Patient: sex F, age 31
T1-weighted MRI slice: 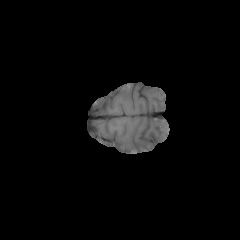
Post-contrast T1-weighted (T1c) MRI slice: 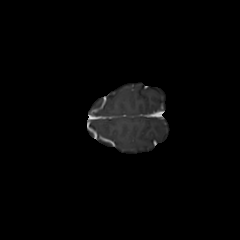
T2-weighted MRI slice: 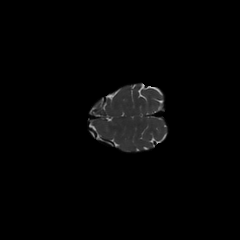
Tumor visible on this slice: no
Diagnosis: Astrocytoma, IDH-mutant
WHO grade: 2